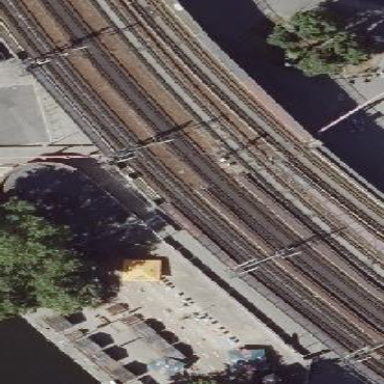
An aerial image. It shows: Viaduct building with flat roof.